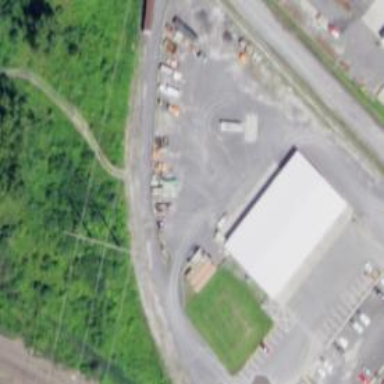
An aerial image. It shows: Railway yard in service.